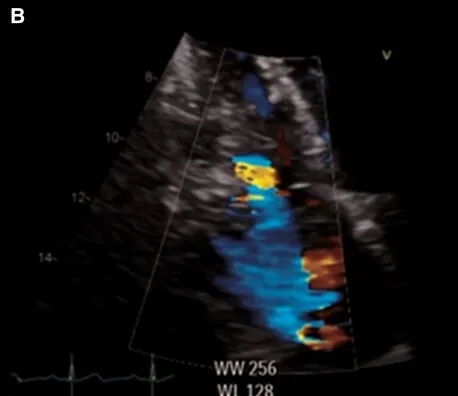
A dilated right atrium: moderate tricuspid regurgitation.
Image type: radiology (ultrasound)